Field crop: maize
Growth stage: 2
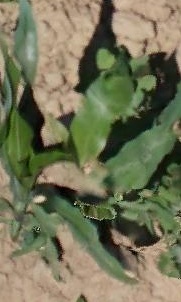
Species: maize